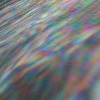
Label: sunburn